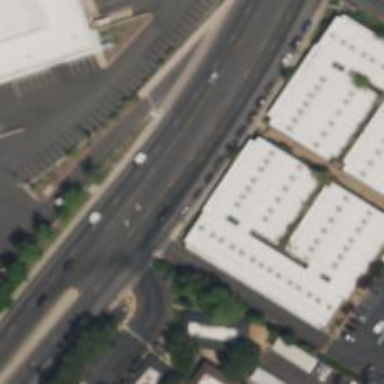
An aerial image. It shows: Secondary road with separate asphalt sidewalk.